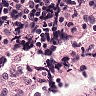
Metastatic tissue present: no